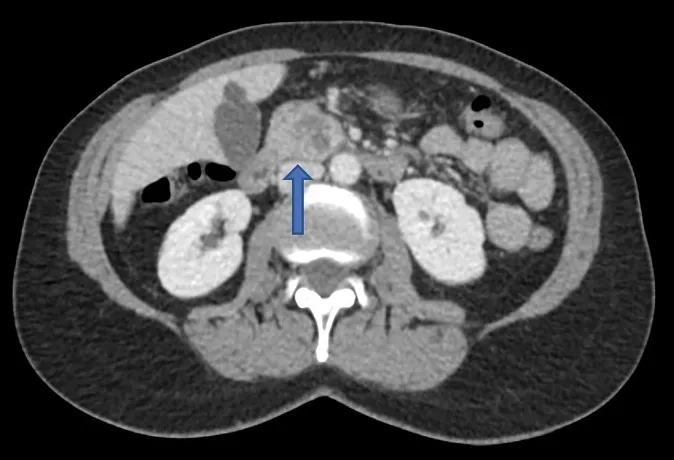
Axial CT scan of the abdomen in case 1 with intravenous contrast revealing a complex 2.3 cm pancreatic head lesion (arrow). CT, computed tomography.
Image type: radiology (ct)